Question: When I'm inserted this in one colum (name is size): s, m, xl, xxl. Can I echo them as four different items? Like in a dropdown box:
'''
<select>
<option>1</option>
<option>2</option>
<option>3</option>
<option>4</option>
</select>
'''
<URL> is what I mean with 'one colum':

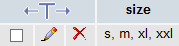
Answer: Explode the string on '", "', which will create an array. Then iterate through the array and append the options.
'''
$string = "s, m, xl, xxl";
echo "<select>
";
foreach(explode(", ",$string) as $s){
echo "<option>".$s."</option>
";
}
echo "</select>
";
'''